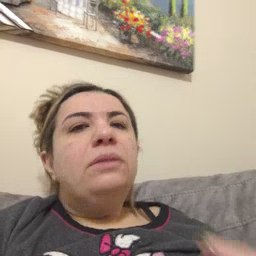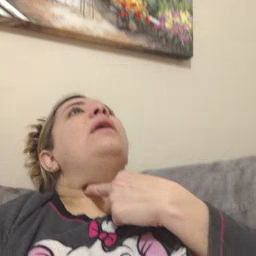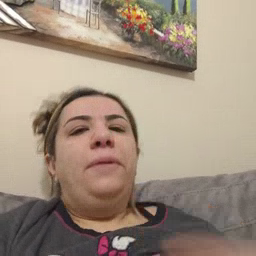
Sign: stuck